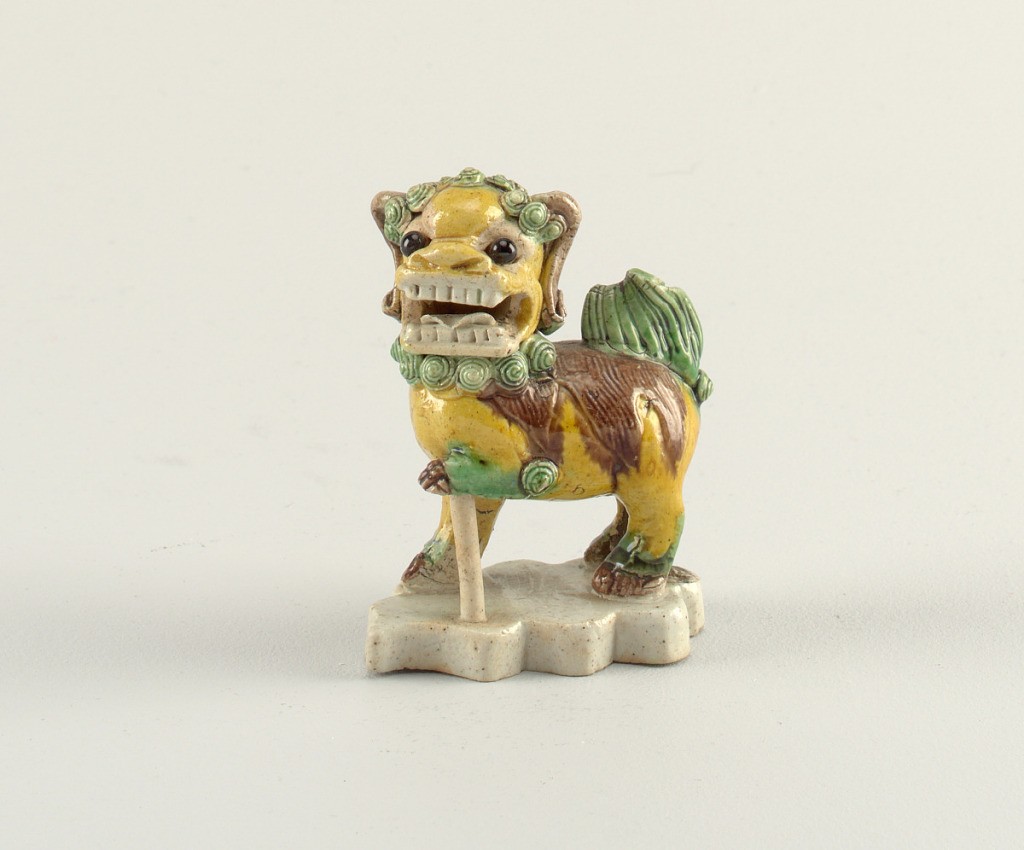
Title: Dog
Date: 1662–1722
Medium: Glazed stoneware
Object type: Figure
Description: a) On grey-white cloud-shaped base, the animal stands with mouth open, one foreleg raised with lion cub as support. A small vertical tube at rear of animal for joss stick. Predominantly yellow glaze, with brown, green and black details.
b) Almost identical; raised foreleg is supported by a rod from which ball is missing. Read vertical tube missing.